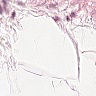
Metastatic tissue present: no